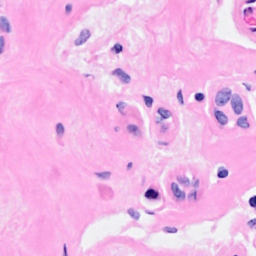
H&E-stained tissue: Breast